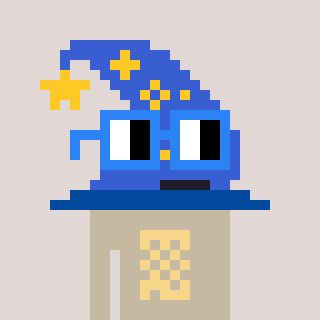
a pixel art character with square blue glasses, a wizard hat-shaped head and a bege-colored body on a warm background